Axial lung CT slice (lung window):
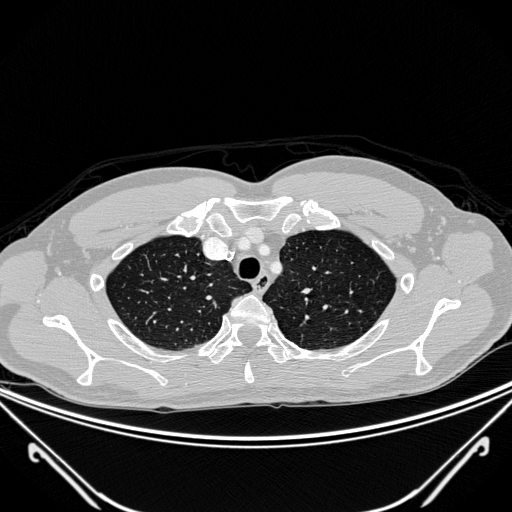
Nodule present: no